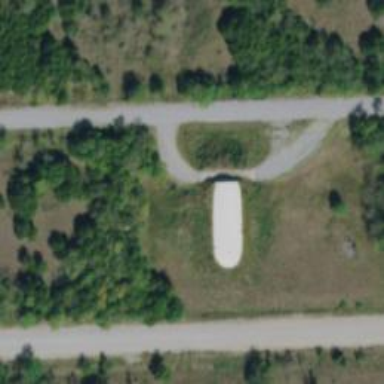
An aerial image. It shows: Military bunker.